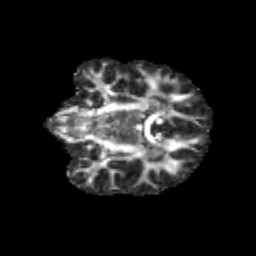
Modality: FA
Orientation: coronal
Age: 13
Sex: male
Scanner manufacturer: siemens
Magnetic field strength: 3 T
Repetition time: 3.8 s
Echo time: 0.07 s